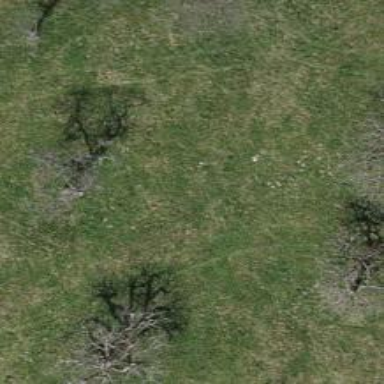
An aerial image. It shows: Agricultural area with deciduous broadleaved trees.